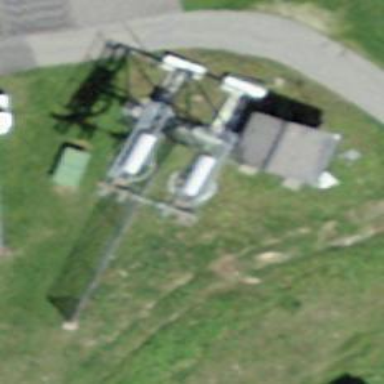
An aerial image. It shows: Pylon used for aerialway.